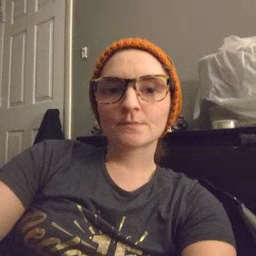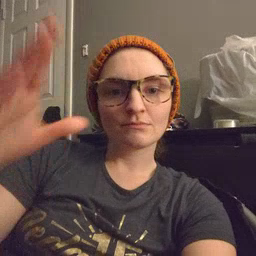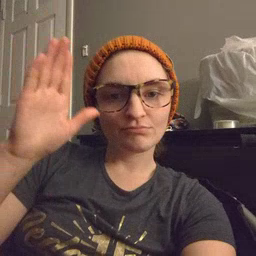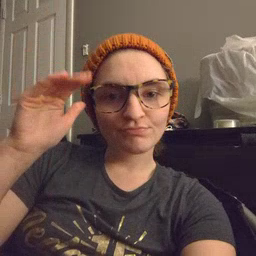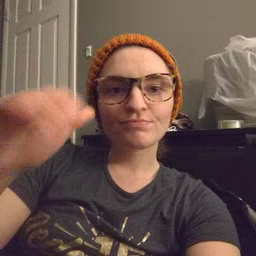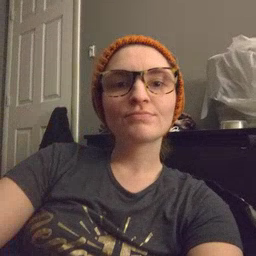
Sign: donkey